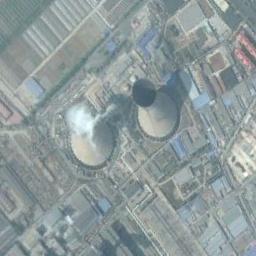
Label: thermal_power_station